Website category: jobs
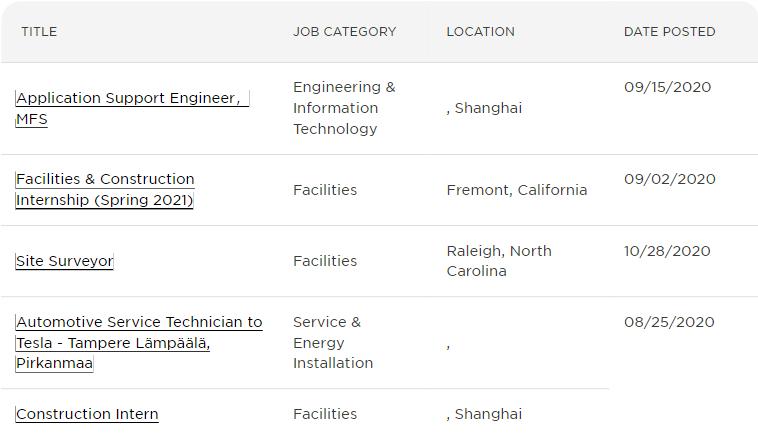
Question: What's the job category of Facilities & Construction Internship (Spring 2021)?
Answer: Facilities

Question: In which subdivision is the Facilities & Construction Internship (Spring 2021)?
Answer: Facilities

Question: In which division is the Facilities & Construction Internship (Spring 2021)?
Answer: Facilities

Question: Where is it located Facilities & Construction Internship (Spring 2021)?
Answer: Facilities

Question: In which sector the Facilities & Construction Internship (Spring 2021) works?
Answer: Facilities

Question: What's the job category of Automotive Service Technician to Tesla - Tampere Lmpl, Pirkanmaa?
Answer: Service & Energy Installation

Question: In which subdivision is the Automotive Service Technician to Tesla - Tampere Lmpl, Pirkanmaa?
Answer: Service & Energy Installation

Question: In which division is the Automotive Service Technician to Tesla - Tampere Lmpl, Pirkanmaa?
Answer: Service & Energy Installation

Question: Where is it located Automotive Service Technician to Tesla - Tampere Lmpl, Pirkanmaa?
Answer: Service & Energy Installation

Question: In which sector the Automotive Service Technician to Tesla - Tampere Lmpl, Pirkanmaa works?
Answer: Service & Energy Installation

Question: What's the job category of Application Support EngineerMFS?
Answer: Engineering & Information Technology

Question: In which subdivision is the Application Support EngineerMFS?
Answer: Engineering & Information Technology

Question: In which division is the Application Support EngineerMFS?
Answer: Engineering & Information Technology

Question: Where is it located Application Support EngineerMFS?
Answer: Engineering & Information Technology

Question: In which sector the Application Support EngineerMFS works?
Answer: Engineering & Information Technology

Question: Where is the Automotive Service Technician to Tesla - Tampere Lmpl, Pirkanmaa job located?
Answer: ,

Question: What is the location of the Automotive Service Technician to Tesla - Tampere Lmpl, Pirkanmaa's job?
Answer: ,

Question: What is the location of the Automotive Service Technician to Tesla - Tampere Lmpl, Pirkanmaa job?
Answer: ,

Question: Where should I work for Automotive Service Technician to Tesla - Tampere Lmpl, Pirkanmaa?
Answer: ,

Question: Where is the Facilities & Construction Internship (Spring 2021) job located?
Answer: Fremont, California

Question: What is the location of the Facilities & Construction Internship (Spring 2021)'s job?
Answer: Fremont, California

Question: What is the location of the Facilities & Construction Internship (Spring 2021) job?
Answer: Fremont, California

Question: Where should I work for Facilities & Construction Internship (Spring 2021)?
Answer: Fremont, California

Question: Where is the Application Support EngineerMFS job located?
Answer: , Shanghai

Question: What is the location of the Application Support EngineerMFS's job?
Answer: , Shanghai

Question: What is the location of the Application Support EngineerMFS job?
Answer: , Shanghai

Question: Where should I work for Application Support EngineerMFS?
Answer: , Shanghai

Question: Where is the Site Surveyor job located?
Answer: Raleigh, North Carolina

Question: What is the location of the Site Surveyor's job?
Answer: Raleigh, North Carolina

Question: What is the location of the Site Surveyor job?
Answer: Raleigh, North Carolina

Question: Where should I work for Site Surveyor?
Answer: Raleigh, North Carolina

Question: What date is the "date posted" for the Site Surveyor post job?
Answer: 10/28/2020

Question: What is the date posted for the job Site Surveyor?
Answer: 10/28/2020

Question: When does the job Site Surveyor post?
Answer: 10/28/2020

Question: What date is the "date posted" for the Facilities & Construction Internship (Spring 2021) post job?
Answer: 09/02/2020

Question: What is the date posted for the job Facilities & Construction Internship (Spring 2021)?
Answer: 09/02/2020

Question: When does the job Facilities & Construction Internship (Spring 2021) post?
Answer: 09/02/2020

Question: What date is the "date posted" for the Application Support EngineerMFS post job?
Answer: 09/15/2020

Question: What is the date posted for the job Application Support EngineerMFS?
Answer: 09/15/2020

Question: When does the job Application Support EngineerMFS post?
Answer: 09/15/2020

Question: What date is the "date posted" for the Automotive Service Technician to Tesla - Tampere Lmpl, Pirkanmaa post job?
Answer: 08/25/2020

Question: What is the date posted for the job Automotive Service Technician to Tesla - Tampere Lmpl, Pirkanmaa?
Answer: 08/25/2020

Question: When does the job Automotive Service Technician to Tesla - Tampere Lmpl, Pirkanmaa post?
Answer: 08/25/2020

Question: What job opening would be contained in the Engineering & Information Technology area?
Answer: Application Support EngineerMFS

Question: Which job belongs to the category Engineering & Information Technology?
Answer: Application Support EngineerMFS

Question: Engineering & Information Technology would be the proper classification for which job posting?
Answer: Application Support EngineerMFS

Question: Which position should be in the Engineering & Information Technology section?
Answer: Application Support EngineerMFS

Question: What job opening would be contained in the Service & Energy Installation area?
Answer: Automotive Service Technician to Tesla - Tampere Lmpl, Pirkanmaa

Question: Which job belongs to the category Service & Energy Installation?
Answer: Automotive Service Technician to Tesla - Tampere Lmpl, Pirkanmaa

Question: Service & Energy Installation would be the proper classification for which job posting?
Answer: Automotive Service Technician to Tesla - Tampere Lmpl, Pirkanmaa

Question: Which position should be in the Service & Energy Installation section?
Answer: Automotive Service Technician to Tesla - Tampere Lmpl, Pirkanmaa

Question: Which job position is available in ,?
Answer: Automotive Service Technician to Tesla - Tampere Lmpl, Pirkanmaa

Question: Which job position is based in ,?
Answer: Automotive Service Technician to Tesla - Tampere Lmpl, Pirkanmaa

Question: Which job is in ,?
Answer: Automotive Service Technician to Tesla - Tampere Lmpl, Pirkanmaa

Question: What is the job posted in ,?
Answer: Automotive Service Technician to Tesla - Tampere Lmpl, Pirkanmaa

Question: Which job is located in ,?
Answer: Automotive Service Technician to Tesla - Tampere Lmpl, Pirkanmaa

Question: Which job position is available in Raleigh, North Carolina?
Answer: Site Surveyor

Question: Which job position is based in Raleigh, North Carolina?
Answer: Site Surveyor

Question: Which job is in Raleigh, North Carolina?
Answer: Site Surveyor

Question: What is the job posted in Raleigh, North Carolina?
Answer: Site Surveyor

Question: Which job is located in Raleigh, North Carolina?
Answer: Site Surveyor

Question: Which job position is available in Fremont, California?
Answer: Facilities & Construction Internship (Spring 2021)

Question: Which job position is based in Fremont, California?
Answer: Facilities & Construction Internship (Spring 2021)

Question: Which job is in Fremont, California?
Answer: Facilities & Construction Internship (Spring 2021)